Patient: sex M, age 28
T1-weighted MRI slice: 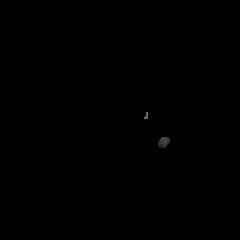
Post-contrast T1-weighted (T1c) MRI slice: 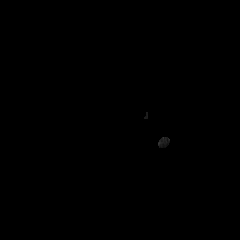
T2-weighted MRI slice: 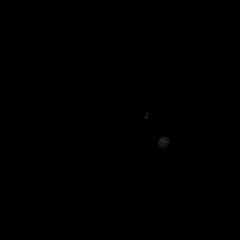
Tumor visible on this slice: no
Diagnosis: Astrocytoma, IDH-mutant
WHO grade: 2